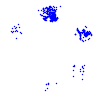
Particle: electron